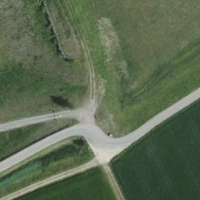
EUNIS habitat code: 25
Species observed at this site:
Podarcis muralis
Pseudochorthippus parallelus
Chorthippus brunneus
Oedipoda caerulescens
Chorthippus biguttulus